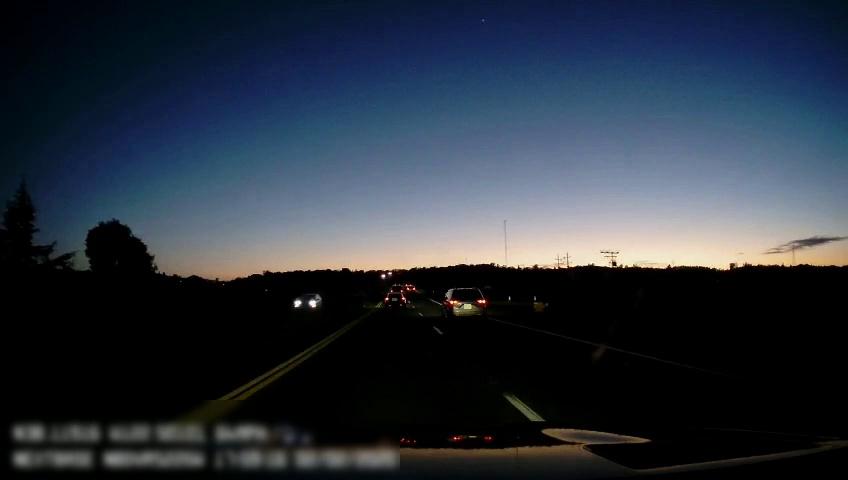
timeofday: Dusk/Dawn/Twilight
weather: Sunny
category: Drivable Space
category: Vehicles | SUV
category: Vehicles | Car
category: Vehicles | Car
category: Lanes | Current Lane
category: Lanes | Current Lane
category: Lanes | Alternate Lane